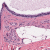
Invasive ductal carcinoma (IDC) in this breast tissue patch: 0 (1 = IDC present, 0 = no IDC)